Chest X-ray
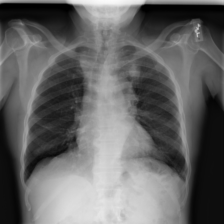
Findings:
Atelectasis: negative
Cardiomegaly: negative
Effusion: negative
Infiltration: negative
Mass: positive
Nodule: negative
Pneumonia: negative
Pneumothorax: positive
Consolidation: negative
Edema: negative
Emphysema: negative
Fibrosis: negative
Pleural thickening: negative
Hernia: negative